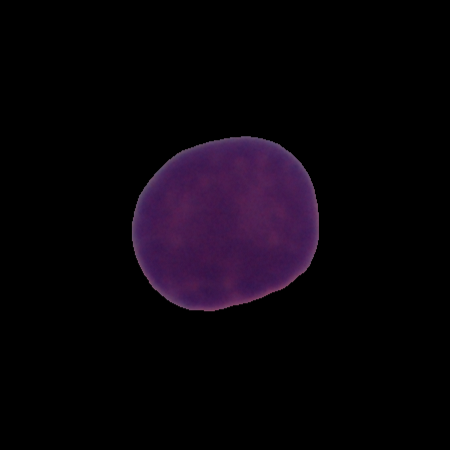
Label: healthy